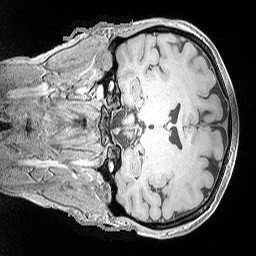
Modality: MP2RAGE
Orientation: coronal
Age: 25
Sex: female
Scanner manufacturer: siemens
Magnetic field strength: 3 T
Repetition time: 5 s
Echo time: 0.00298 s